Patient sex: M
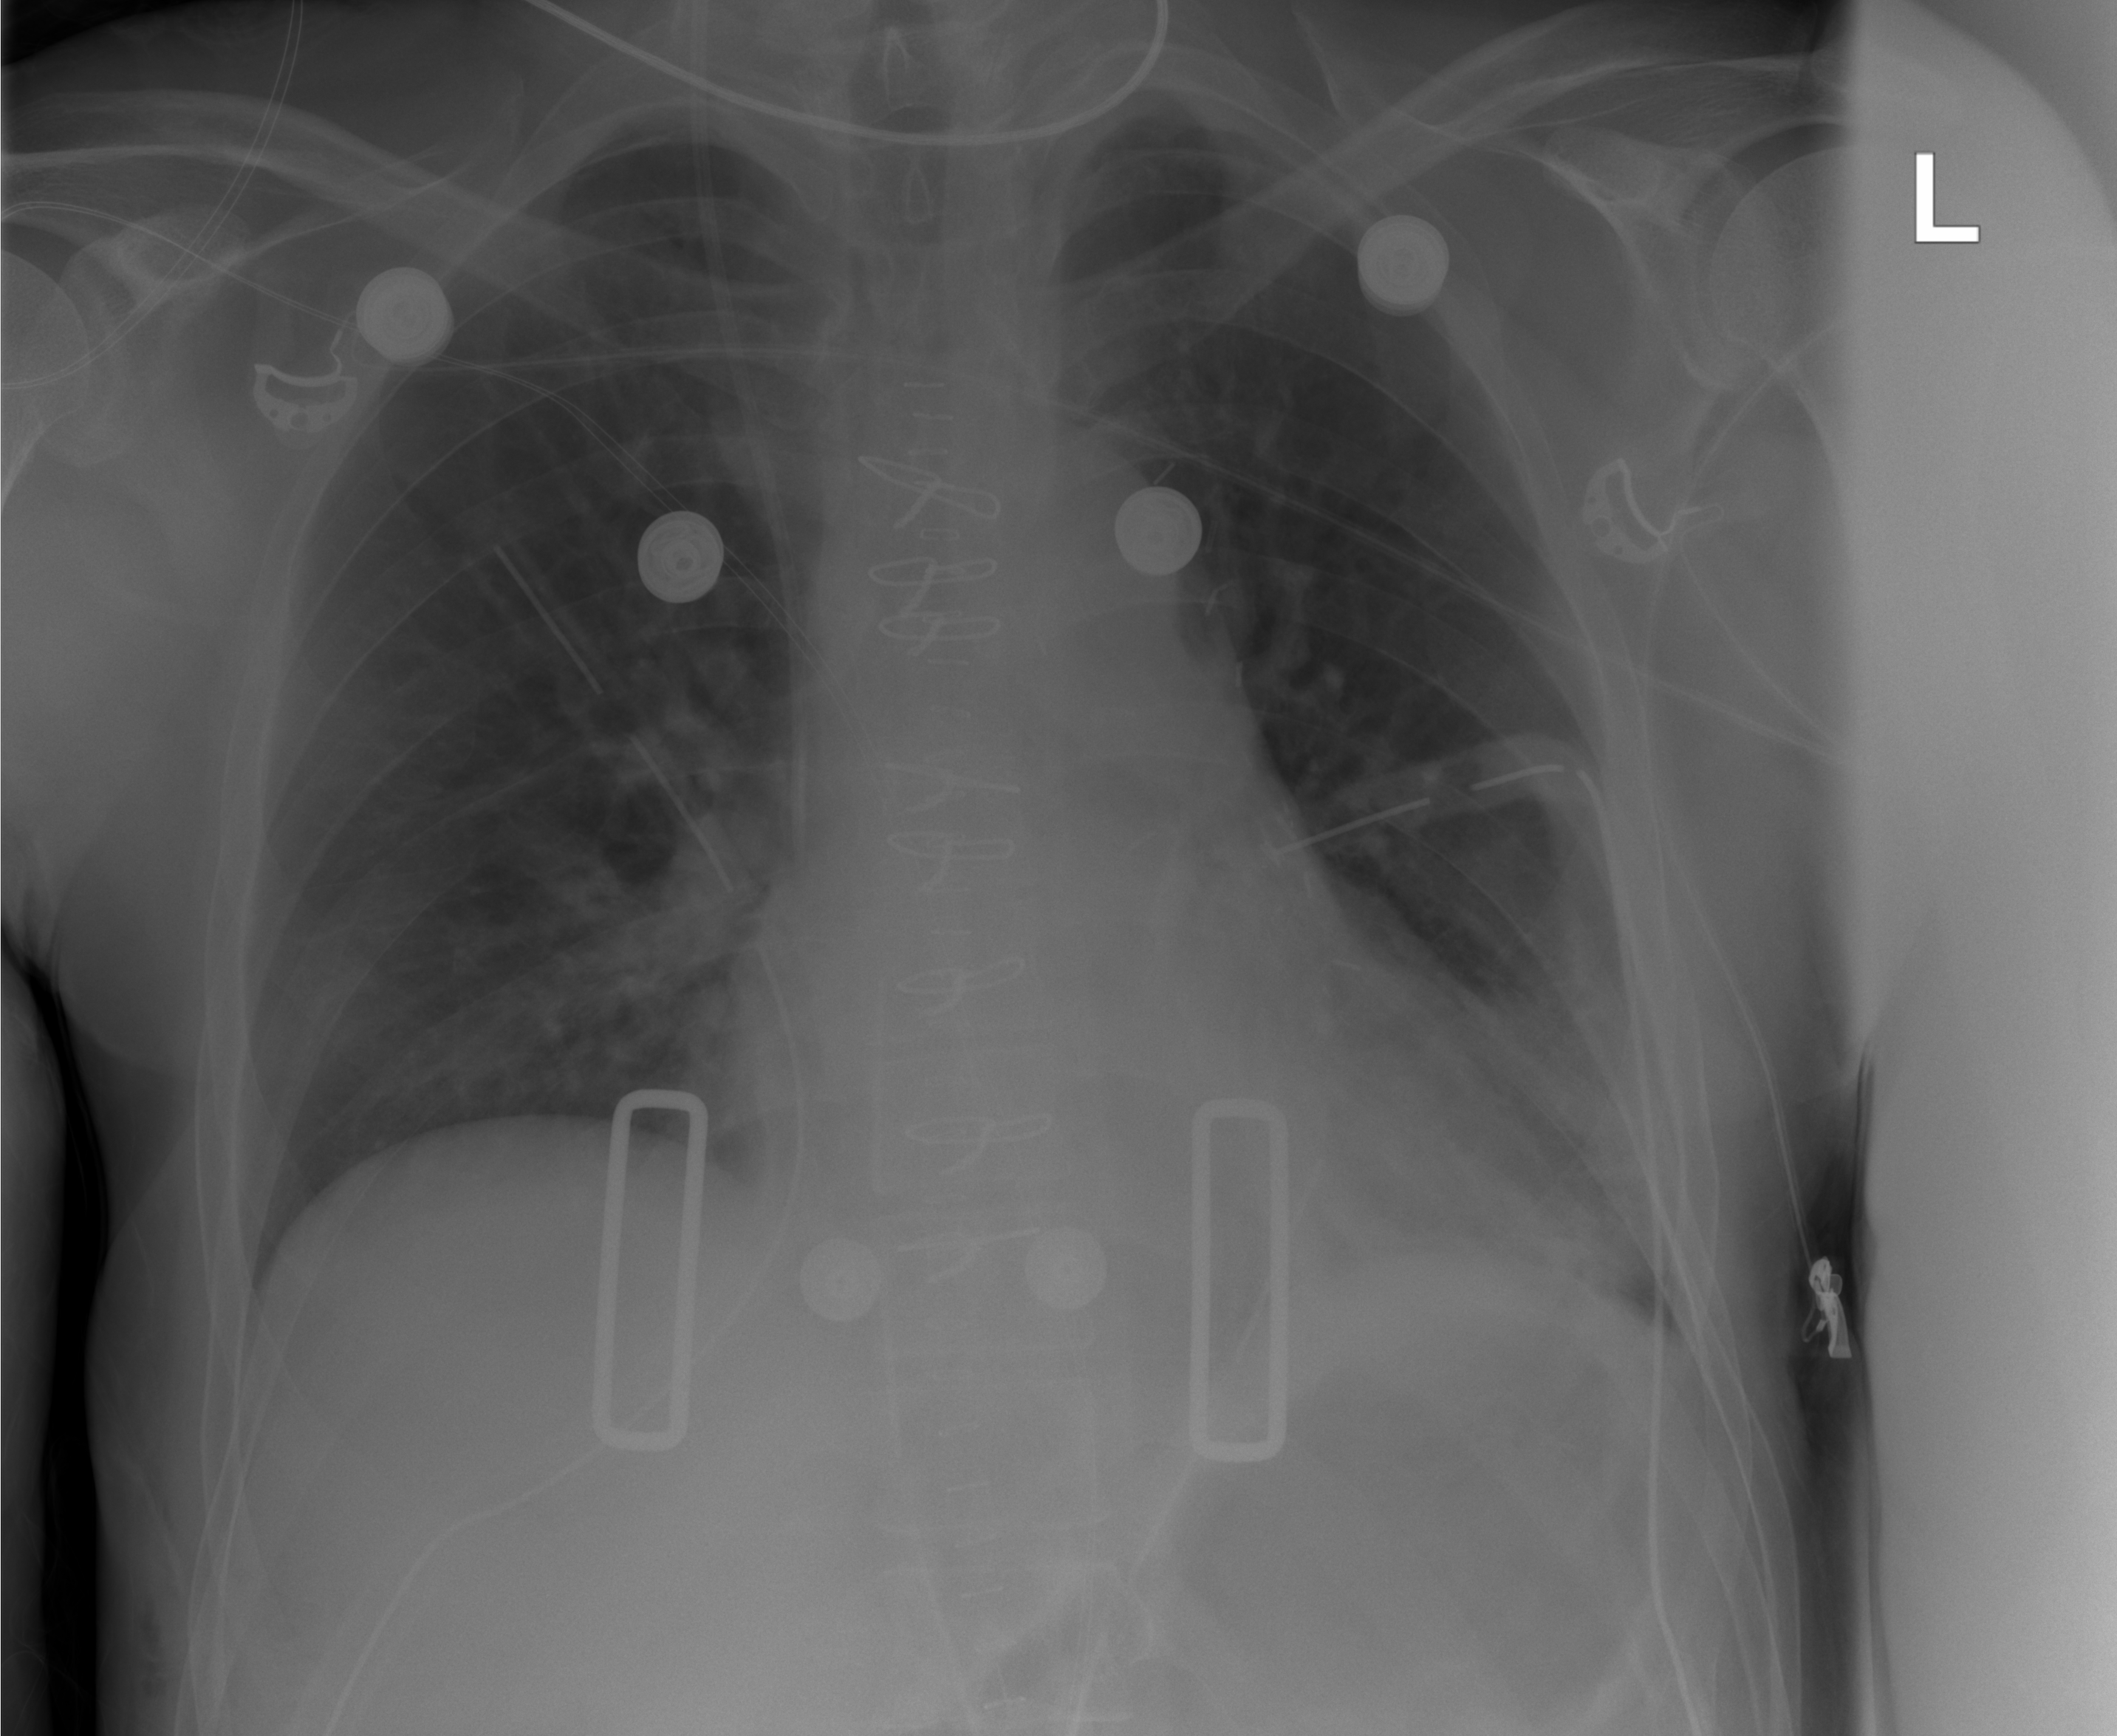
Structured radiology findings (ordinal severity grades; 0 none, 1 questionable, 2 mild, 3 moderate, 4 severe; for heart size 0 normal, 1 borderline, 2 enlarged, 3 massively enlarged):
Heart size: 0
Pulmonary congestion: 0
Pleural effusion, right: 0
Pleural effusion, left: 0
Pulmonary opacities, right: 0
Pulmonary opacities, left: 0
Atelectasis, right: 0
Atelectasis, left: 2